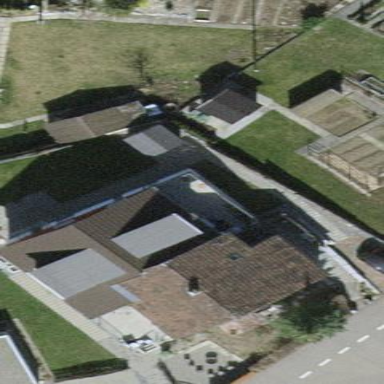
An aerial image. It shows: Gabled roof house.